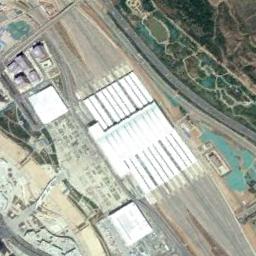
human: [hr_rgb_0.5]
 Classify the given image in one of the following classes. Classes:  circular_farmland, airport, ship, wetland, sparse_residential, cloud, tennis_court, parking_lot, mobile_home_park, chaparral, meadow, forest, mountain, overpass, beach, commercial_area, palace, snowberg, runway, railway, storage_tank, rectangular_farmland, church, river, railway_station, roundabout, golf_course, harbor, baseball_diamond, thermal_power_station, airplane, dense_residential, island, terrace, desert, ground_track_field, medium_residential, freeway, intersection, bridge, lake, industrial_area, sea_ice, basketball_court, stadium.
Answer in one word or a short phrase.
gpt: railway_station